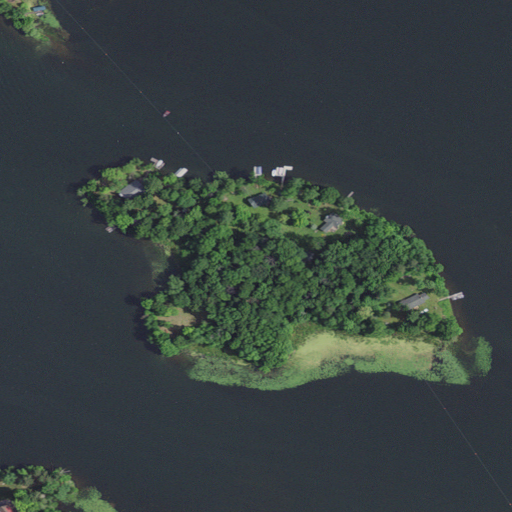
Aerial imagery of island in Wisconsin named Paradise Island containing open water, deciduous forest, herbaceous wetlands, open development, and mixed forest